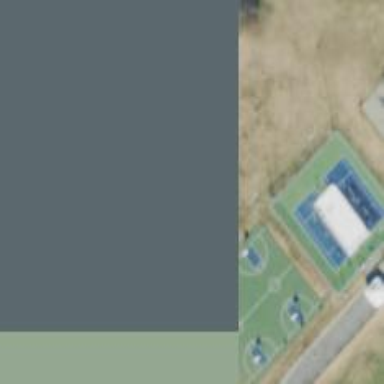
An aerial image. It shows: Concrete basketball court in leisure land pitch.